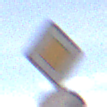
Verkehrszeichen: Vorfahrtsstrasse
Zusatzzeichen unten: EndeGeschwindigkeit50
Umgebung: Outdoor, Nature
Tageszeit: Midday
Wetter: Clear
Licht: Natural
Jahreszeit: NotSpecified
Kontrast: HighContrast